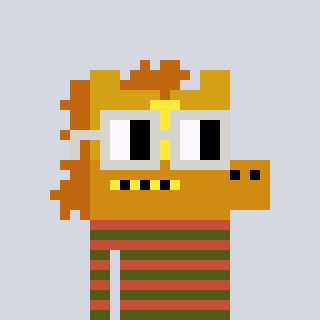
a pixel art character with square light gray glasses, a yellow horse-shaped head and a rust-colored body on a cool background